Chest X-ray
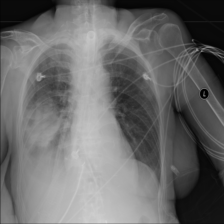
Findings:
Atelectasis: positive
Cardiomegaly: negative
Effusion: positive
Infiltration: negative
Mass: negative
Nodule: negative
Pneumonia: negative
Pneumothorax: negative
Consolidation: positive
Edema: negative
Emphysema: negative
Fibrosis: negative
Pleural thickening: negative
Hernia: negative